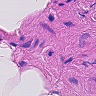
Metastatic tissue present: no